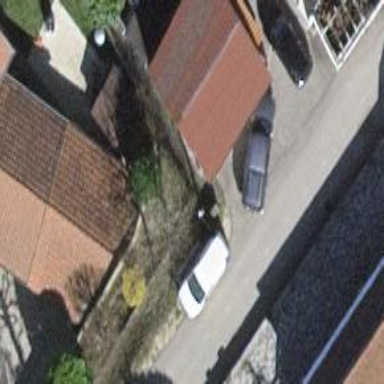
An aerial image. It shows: Garage.